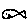
Label: fish